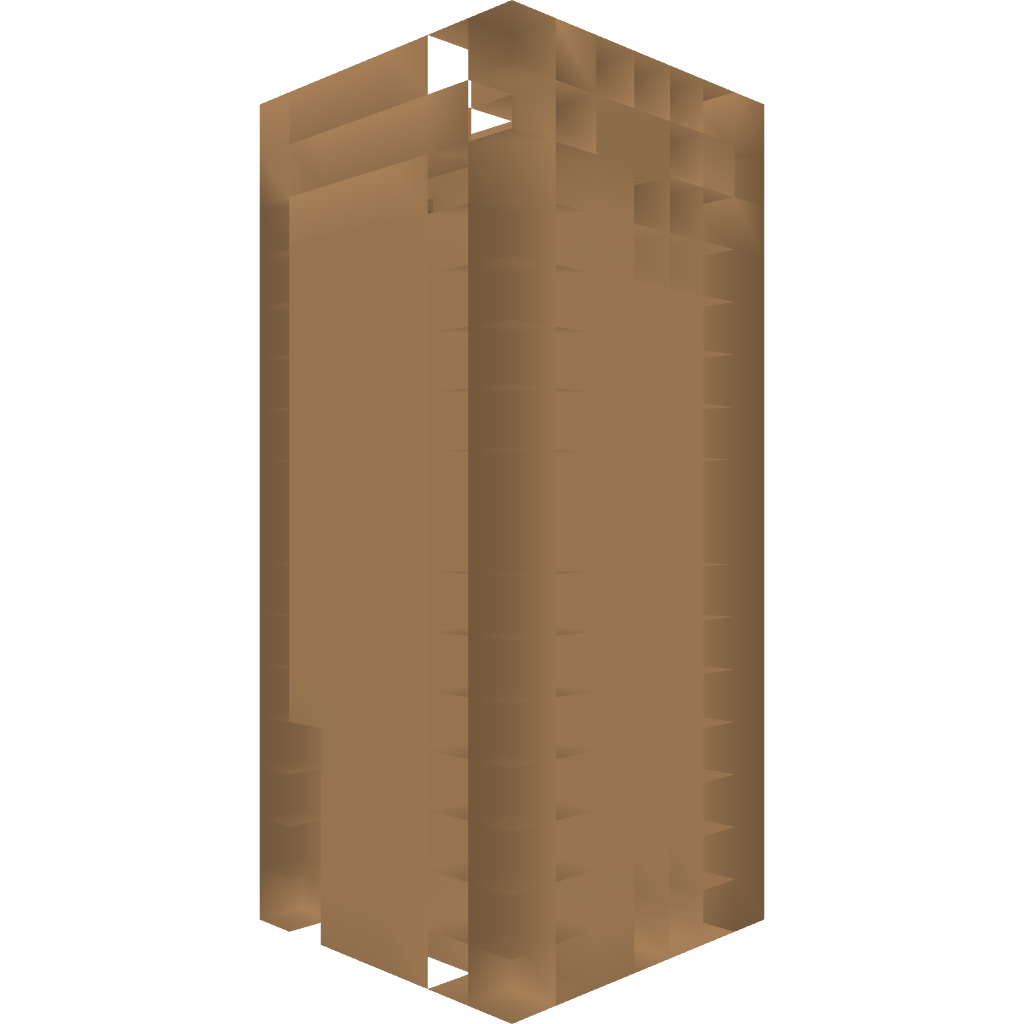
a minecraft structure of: Watch Tower bad low quality